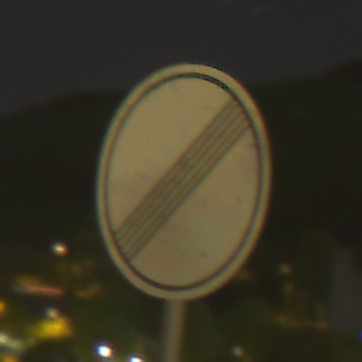
Verkehrszeichen: EndeSaemtlicherBegrenzungen
Umgebung: Outdoor, Urban
Tageszeit: Night
Wetter: PartlyCloudy
Licht: Artificial
Jahreszeit: NotSpecified
Kontrast: HighContrast